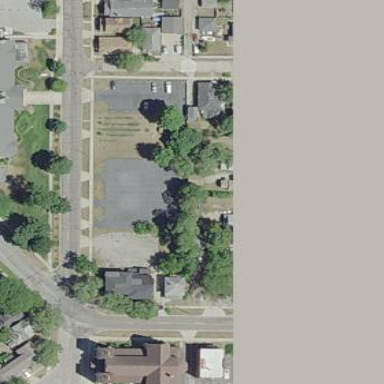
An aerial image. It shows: Sidewalk.